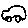
Label: car